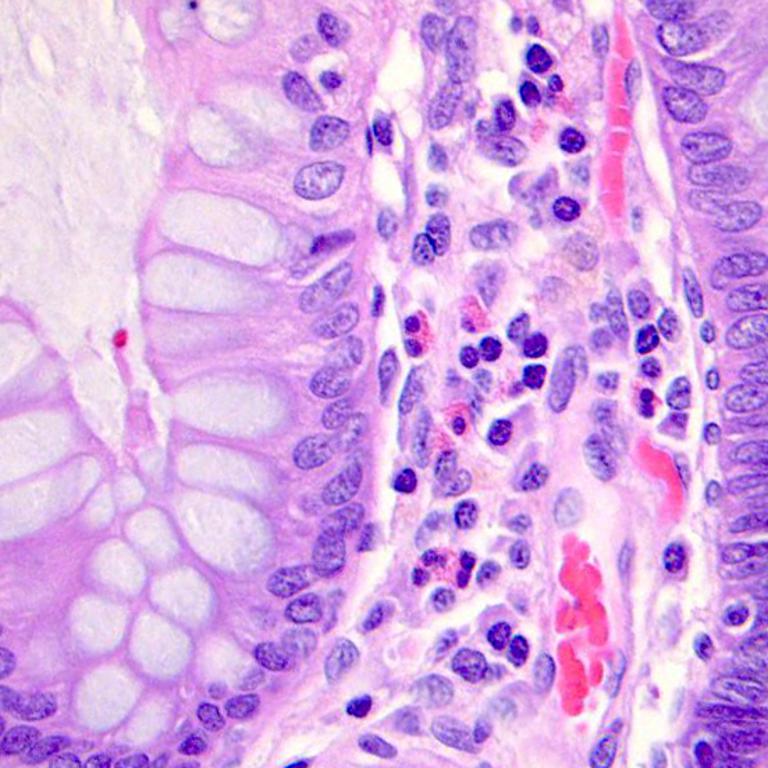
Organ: colon
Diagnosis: benign